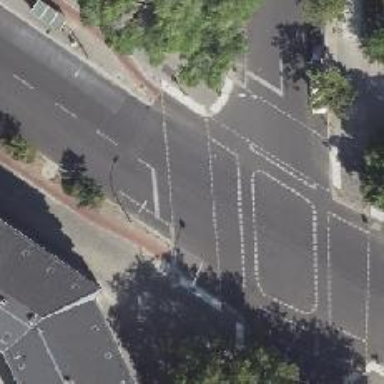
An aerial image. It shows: Crossing with traffic signals.